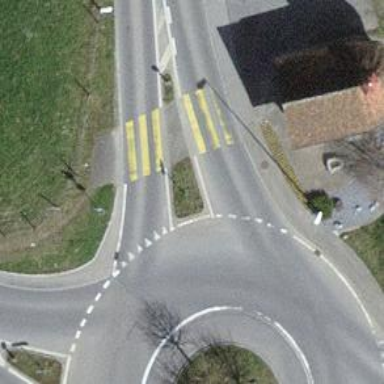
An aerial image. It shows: Road with "give way" sign.